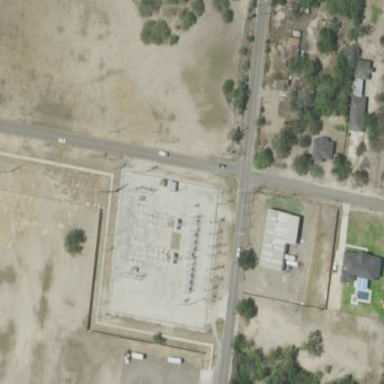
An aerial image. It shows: Distribution power substation secured by fence.